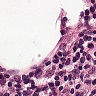
Metastatic tissue present: no